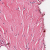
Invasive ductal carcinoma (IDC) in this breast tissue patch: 0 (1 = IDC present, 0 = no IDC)